Question: i'm trying to make a gantt chart in ggplot2. i'm having troubles changing the colors and spacing of each segment in a geom_segment()
'''
> head(g672)
mobility start endtime
1 active 0.00000 1.60157
3 active 1.60157 59.65837
5 active 59.65840 68.93415
7 immobile 68.93420 69.03430
9 active 69.03430 77.87629
11 immobile 77.87620 80.27855
'''
I'm using geom_segment() to generate the chart:
'''
ggplot(g672, aes(colour=mobility)) +
geom_segment(aes(x=start, xend=endtime, y=mobility, yend=mobility), size=15) +
xlab("Duration") +
theme_classic()
'''
Which generates this chart:

I'd like to be able to do 2 things: 1) change the colors and 2) make the 2 bars appear closer to each other or even get both of them overlapping (these are mutually exclusive categories so if you're not doing one, you're doing the other).
cheers and thanks for any advice
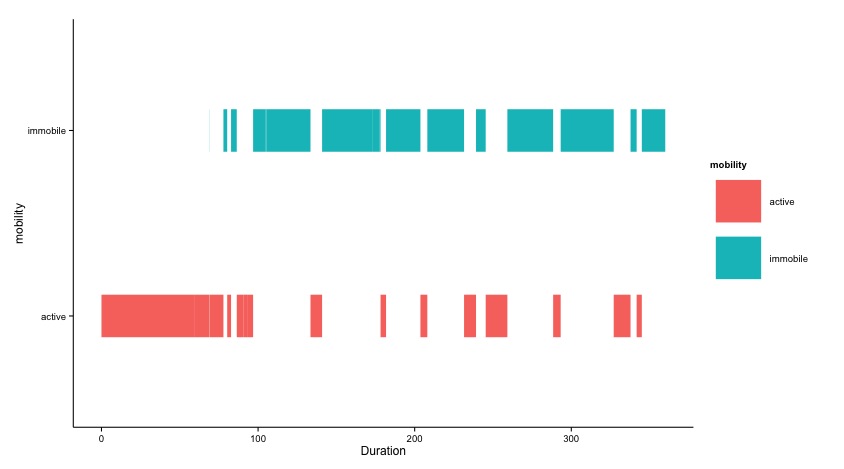
Answer: My solution would be to use some character as 'y' and 'yend' values (that will make segments to overlapp). Then you can remove this character from axis with 'theme()' and 'axis.text.y=' and 'axis.title.y=' . Colors you can change with 'scale_color_manual()'.
'''
ggplot(g672, aes(colour=mobility)) +
geom_segment(aes(x=start, xend=endtime, y="a", yend="a"), size=15) +
xlab("Duration") +
theme_classic()+
scale_color_manual(values=c("black","green"))+
theme(axis.text.y=element_blank(),
axis.title.y=element_blank())
'''